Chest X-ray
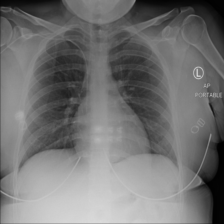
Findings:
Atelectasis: negative
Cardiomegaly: negative
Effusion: negative
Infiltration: negative
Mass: negative
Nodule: negative
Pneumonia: negative
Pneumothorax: negative
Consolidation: negative
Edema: negative
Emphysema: negative
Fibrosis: negative
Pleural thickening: negative
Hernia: negative